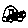
Label: car